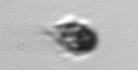
Label: Mesodinium